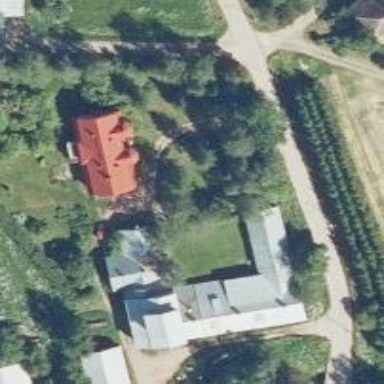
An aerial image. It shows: Farm building.